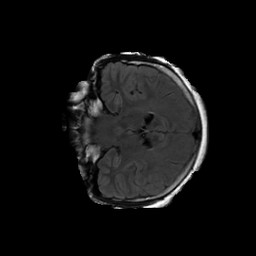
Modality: FLAIR
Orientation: coronal
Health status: ill
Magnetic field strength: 3 T